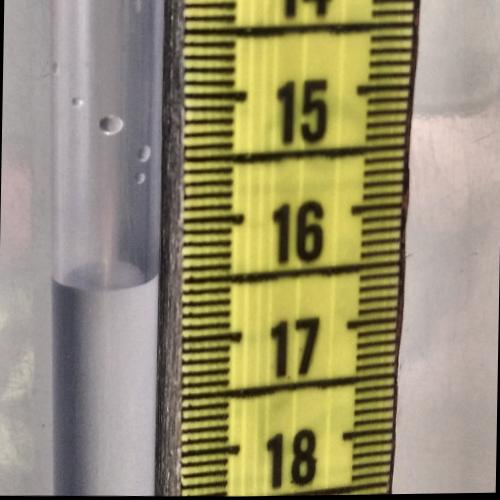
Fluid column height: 16.5 cm